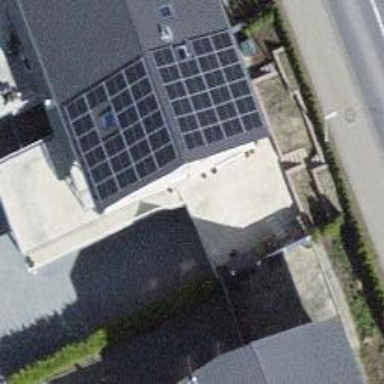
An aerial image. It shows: Solar power generator utilizing photovoltaic technology with solar photovoltaic panels.